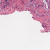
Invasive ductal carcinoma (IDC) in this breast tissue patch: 1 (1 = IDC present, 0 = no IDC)